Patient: sex F, age 62
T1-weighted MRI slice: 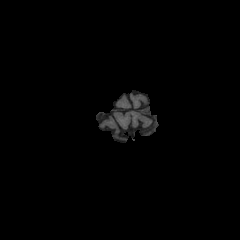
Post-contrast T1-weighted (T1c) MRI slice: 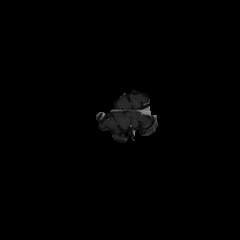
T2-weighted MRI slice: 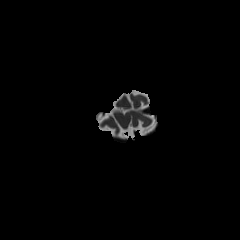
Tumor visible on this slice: no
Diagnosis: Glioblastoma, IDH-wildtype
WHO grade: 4